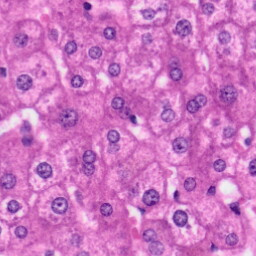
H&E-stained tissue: Liver